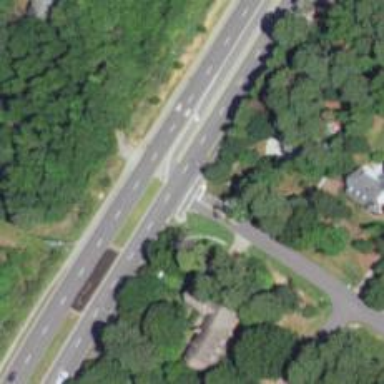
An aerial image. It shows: Marked road crossing.